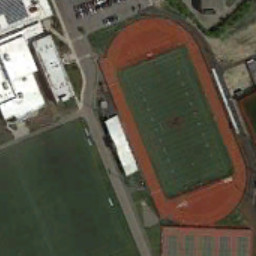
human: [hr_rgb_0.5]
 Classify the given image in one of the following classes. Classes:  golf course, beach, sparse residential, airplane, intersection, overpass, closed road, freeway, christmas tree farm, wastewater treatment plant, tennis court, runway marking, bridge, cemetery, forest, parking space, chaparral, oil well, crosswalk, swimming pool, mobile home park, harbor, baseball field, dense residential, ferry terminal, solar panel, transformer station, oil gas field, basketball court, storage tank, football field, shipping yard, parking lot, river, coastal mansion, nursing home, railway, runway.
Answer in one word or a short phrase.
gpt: football field